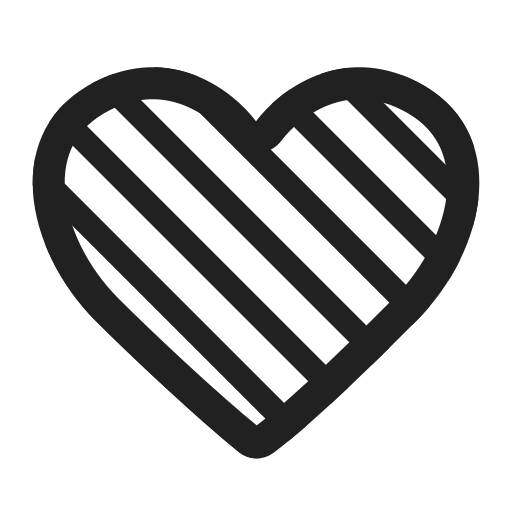
blue heart high contrast